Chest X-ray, AP view. Patient: 67 years old, sex M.
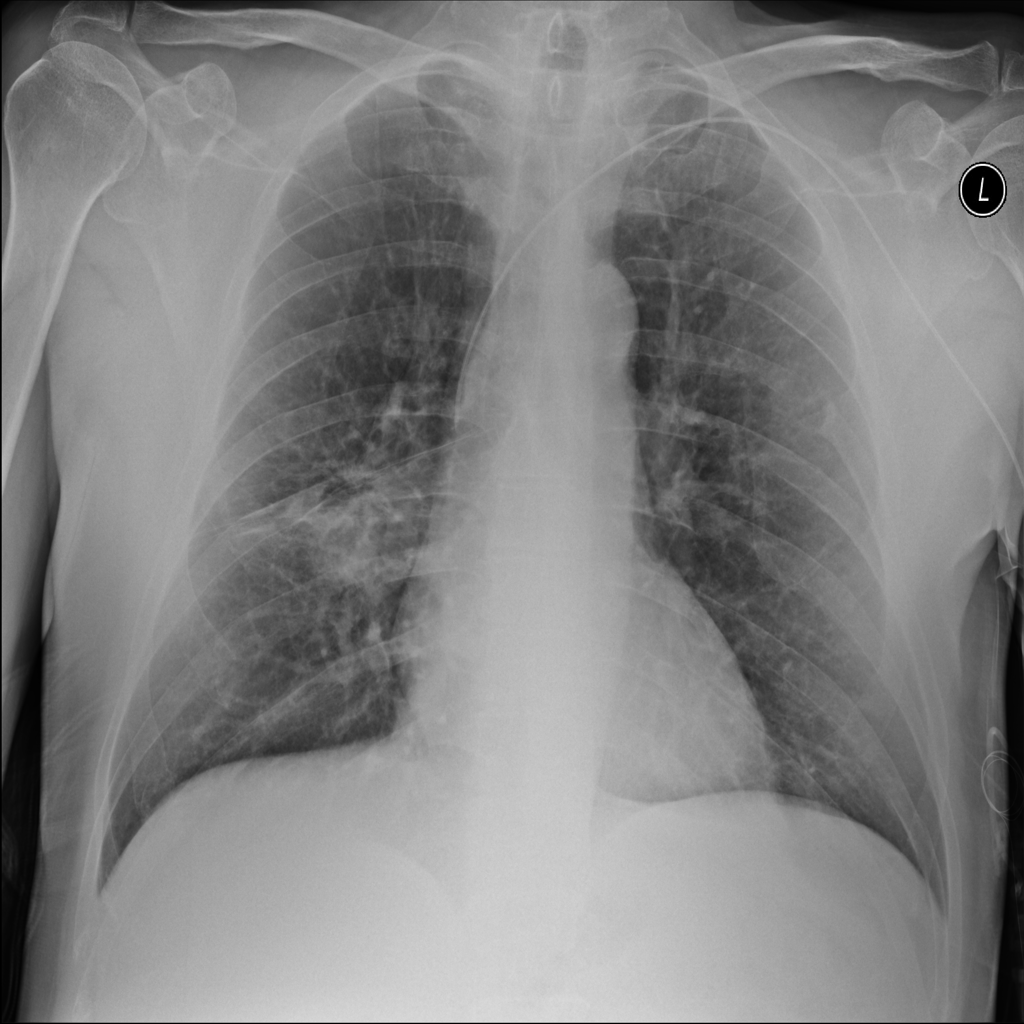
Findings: Mass